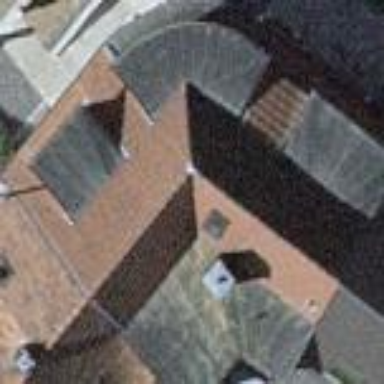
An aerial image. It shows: Hipped roof house.